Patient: sex F, age 56
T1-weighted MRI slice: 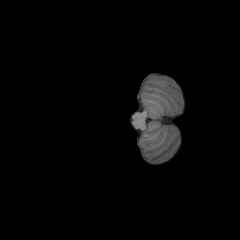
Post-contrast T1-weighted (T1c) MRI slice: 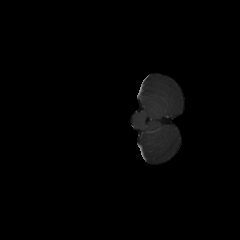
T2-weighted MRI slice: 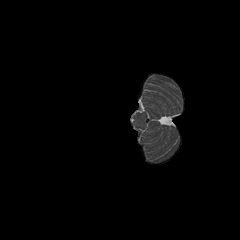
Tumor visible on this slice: no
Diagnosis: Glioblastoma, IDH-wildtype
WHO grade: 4